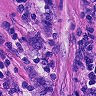
Metastatic tissue present: yes